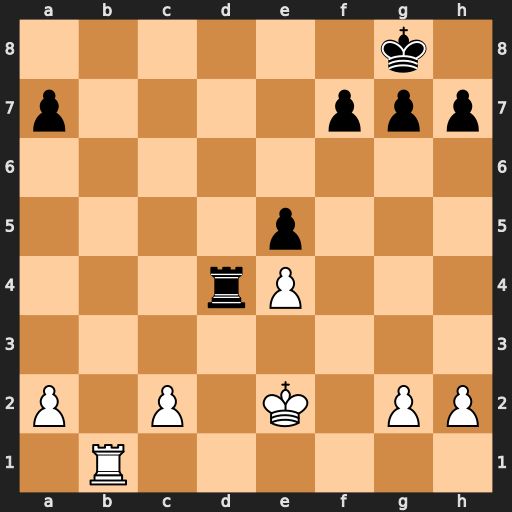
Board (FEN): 6k1/p4ppp/8/4p3/3rP3/8/P1P1K1PP/1R6
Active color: w
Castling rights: -
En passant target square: -
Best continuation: Rb8+ Rd8 Rxd8#